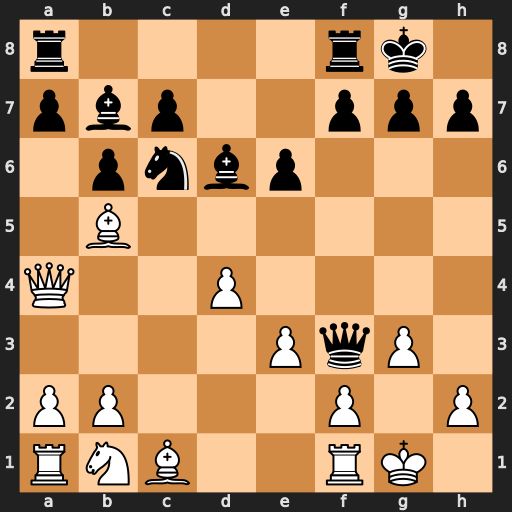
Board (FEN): r4rk1/pbp2ppp/1pnbp3/1B6/Q2P4/4PqP1/PP3P1P/RNB2RK1
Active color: w
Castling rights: -
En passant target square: -
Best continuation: Nd2 Qd5 e4 Qxd4 Bxc6 Qxa4 Bxa4